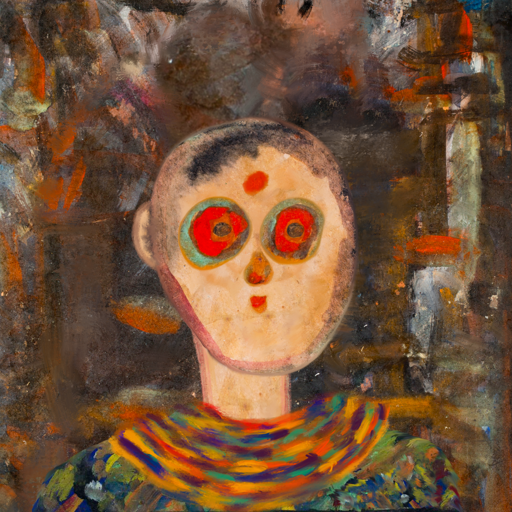
Background: GypsyQueen, Head And Neck Front: Childish, Face Front: Sisters, Bust: An_Impression, Hair Front: Blank, Head Accessory: Blank, Second Necklace: An_Impression_2, Necklace: Blank, Baby: Blank